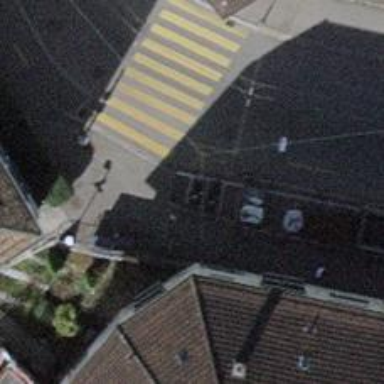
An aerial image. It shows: Motorcycle parking area.